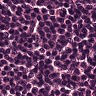
Metastatic tissue present: no